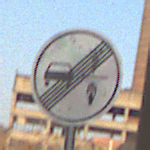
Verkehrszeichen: EndeVerbotUeberholenEinspurigeFahrzeuge
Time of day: SunriseSunset
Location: Roofed (Suburban)
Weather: Clear
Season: NotSpecified
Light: Natural